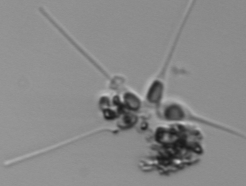
Label: Asterionellopsis_glacialis